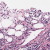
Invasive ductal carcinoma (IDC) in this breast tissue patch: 1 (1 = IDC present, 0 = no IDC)